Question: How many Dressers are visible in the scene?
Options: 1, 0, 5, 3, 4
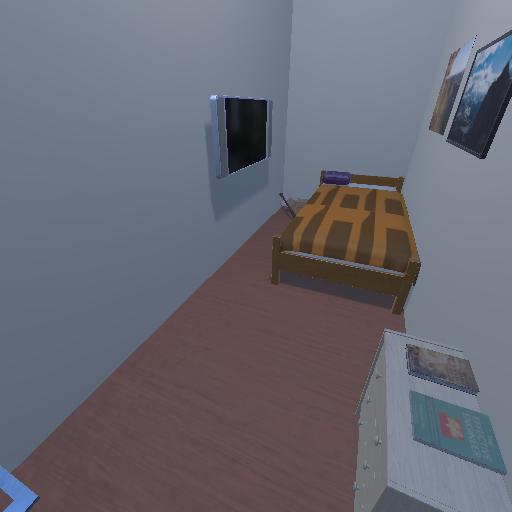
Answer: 1